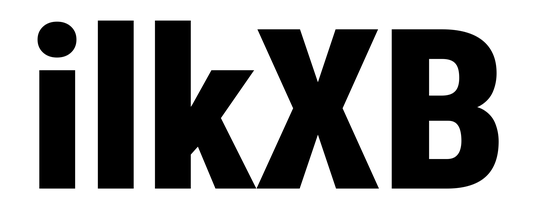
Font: Roboto_Condensed_Black